Question: I am developing an application for a bank for a project.
I want the layout of the application to look like this:

I want to know how to do the views, and the lines separating each view.
If you have a tutorial on how to do this or XML codes or tips, would be appreciated.
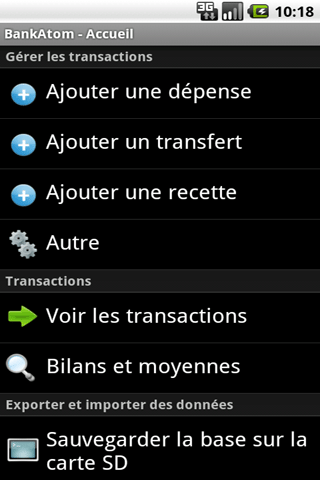
Answer: Besides the accepted answer. You can also check out <URL>